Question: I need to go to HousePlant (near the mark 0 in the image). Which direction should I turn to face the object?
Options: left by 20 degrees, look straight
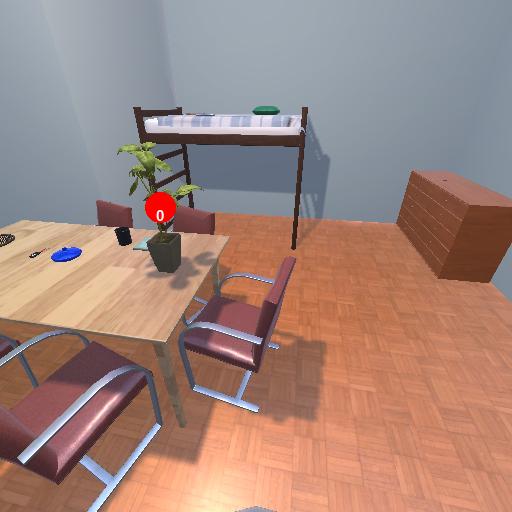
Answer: left by 20 degrees